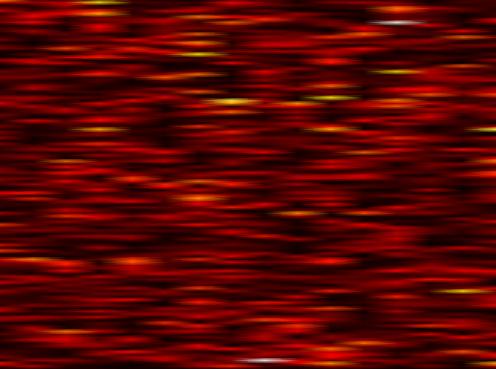
Label: OFDM